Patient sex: M
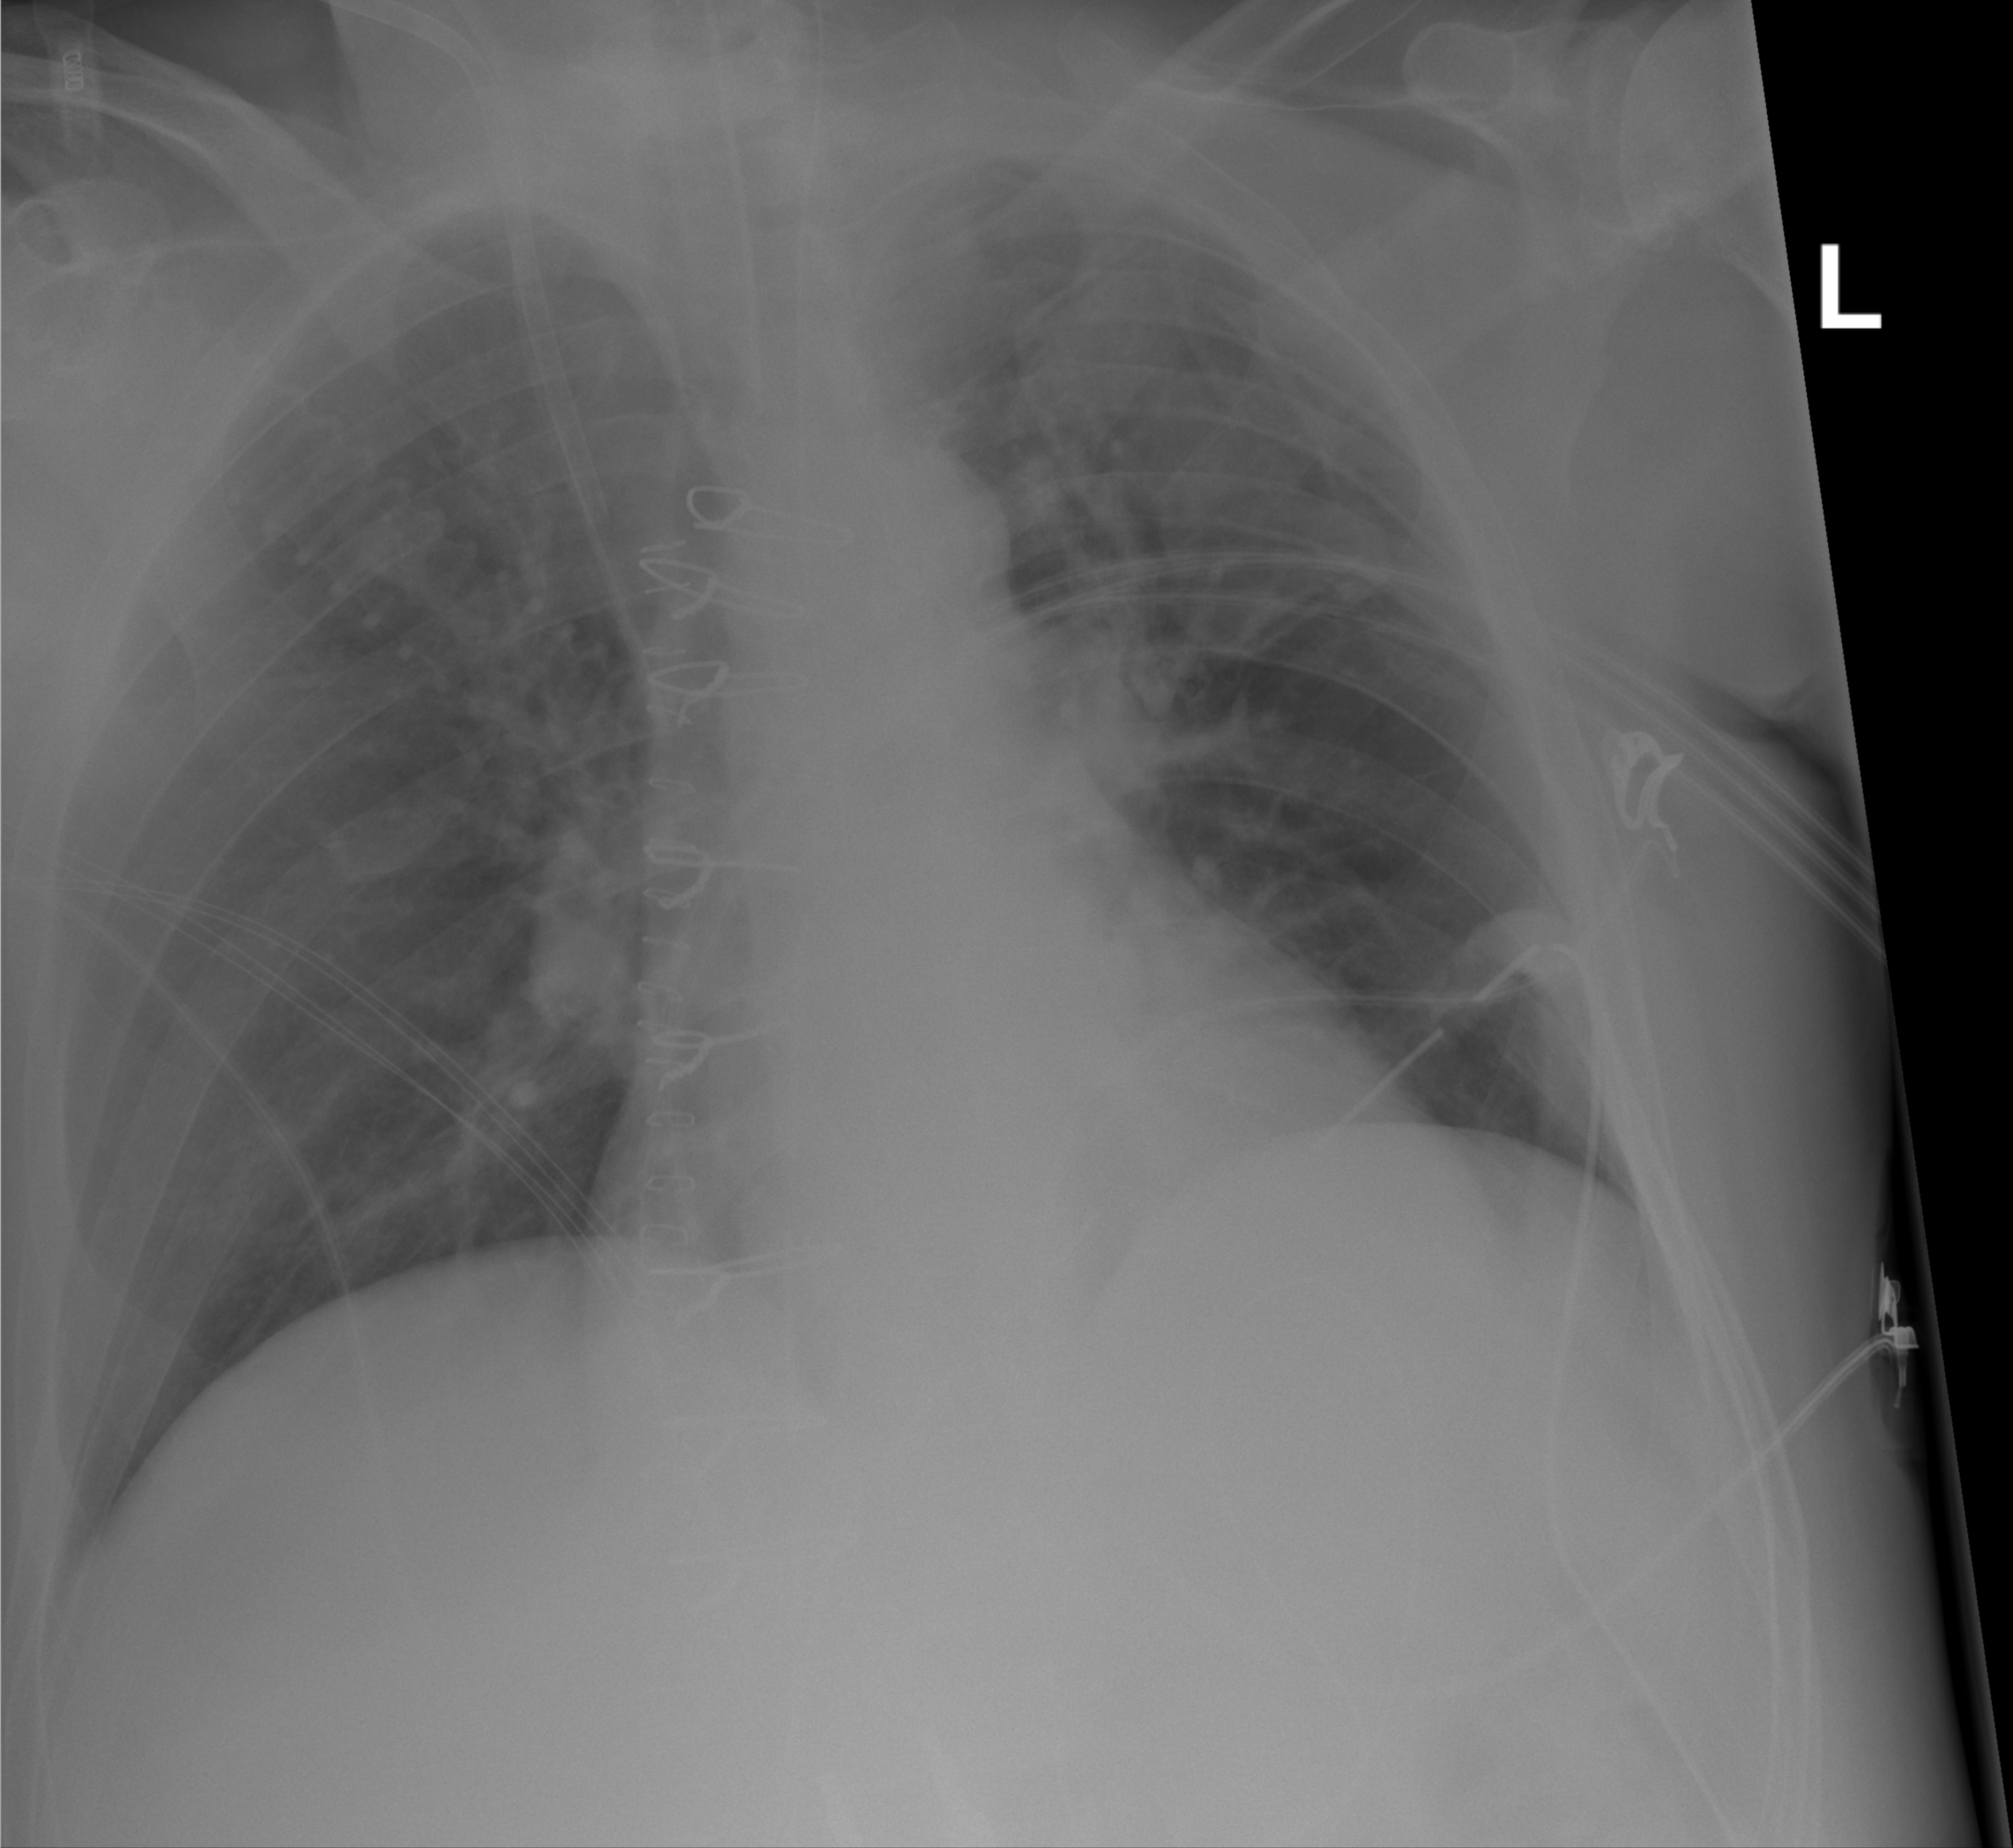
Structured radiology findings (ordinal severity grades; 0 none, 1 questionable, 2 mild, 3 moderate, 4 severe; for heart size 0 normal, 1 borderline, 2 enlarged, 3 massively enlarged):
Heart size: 2
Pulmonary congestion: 2
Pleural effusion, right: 0
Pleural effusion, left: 0
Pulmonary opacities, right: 0
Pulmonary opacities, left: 0
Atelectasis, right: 0
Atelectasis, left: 0